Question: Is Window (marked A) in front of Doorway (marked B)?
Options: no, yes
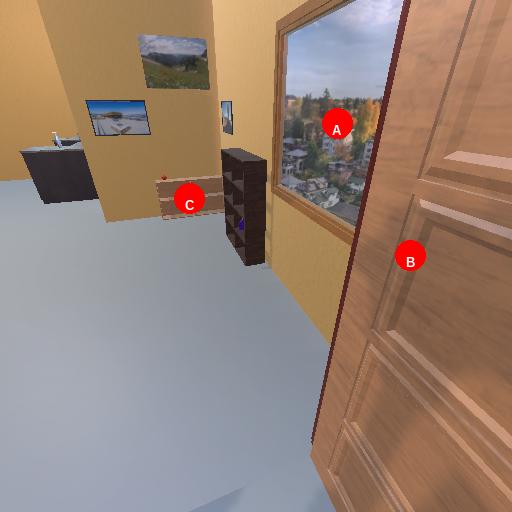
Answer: no